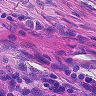
Metastatic tissue present: no